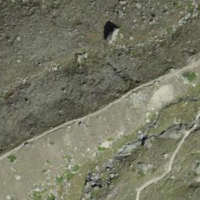
EUNIS habitat code: 48
Species observed at this site:
Pyrrhocorax graculus
Marmota marmota